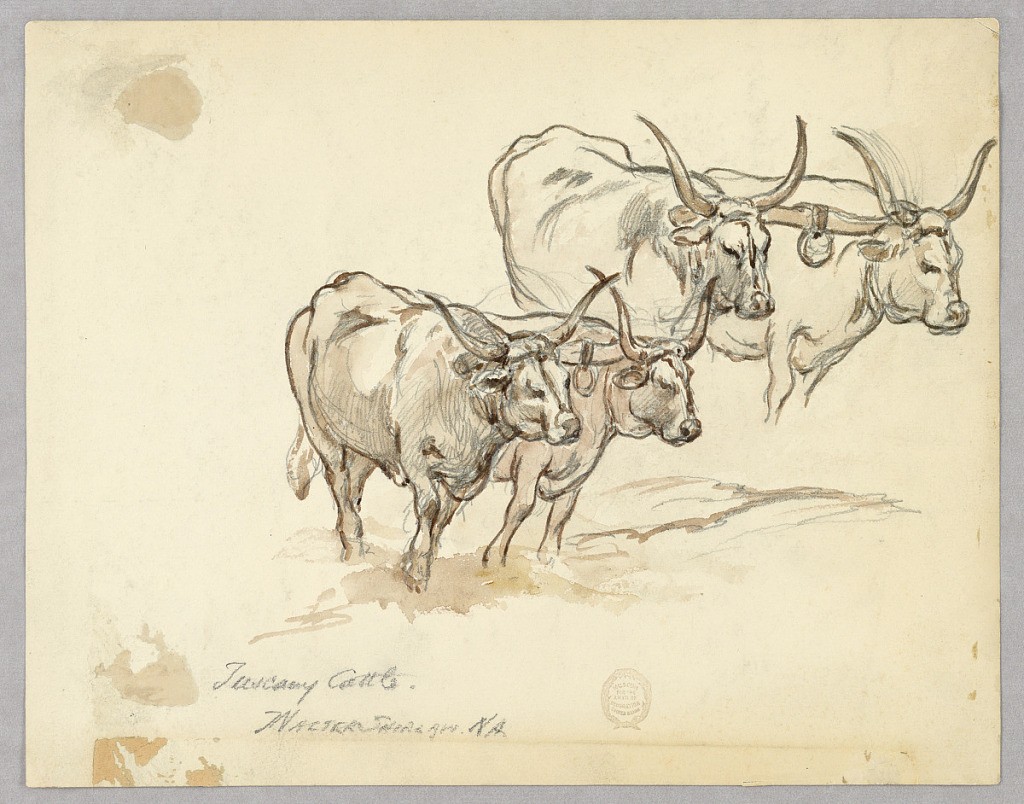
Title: Study of Cattle in Tuscany
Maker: Walter Shirlaw, American, b. Scotland, 1838–1909
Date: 1875–80
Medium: Graphite, brown wash on paper
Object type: Drawing
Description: A pair of steers under a yoke are shown twice.